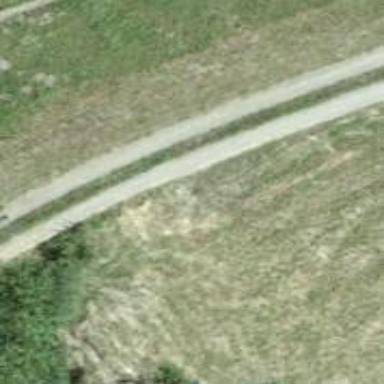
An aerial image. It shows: Gravel service road.